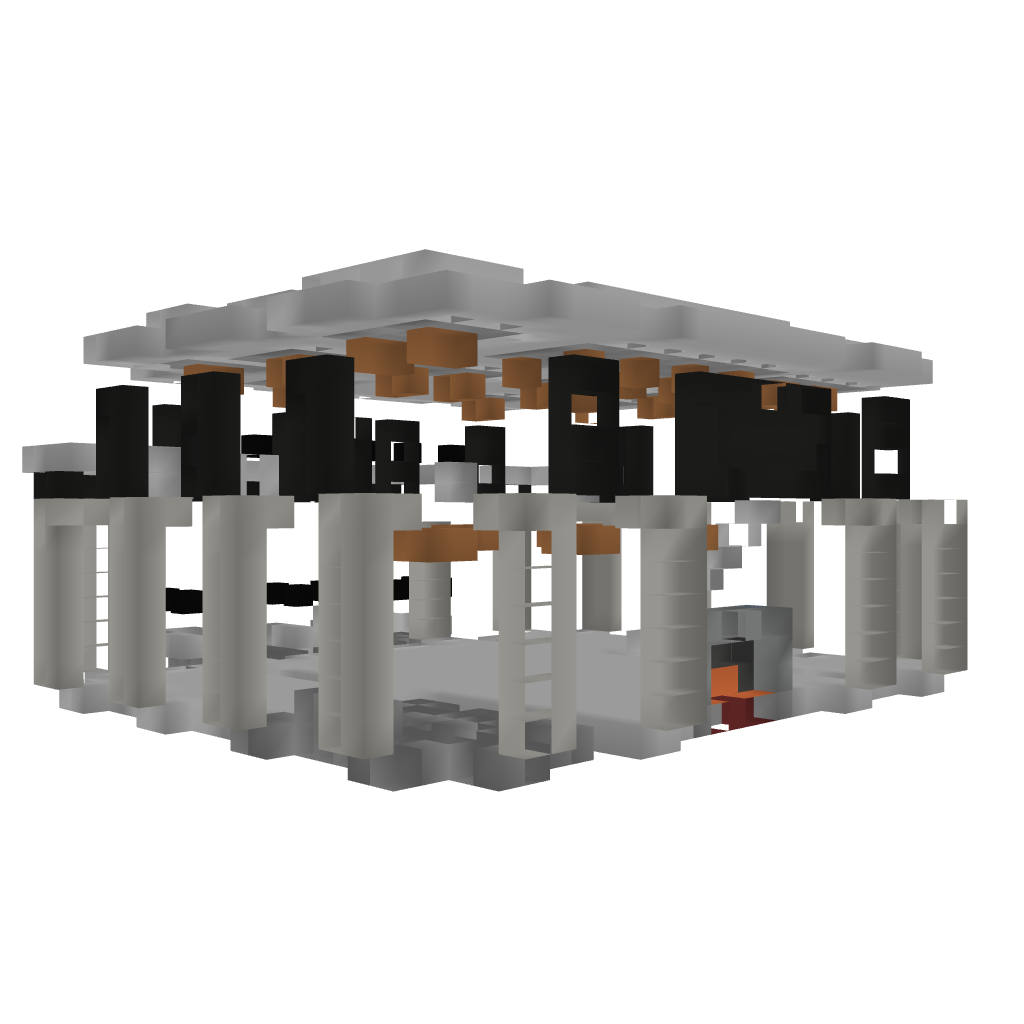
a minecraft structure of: MCSuire's Big House